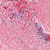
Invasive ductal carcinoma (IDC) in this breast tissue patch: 1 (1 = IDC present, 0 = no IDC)